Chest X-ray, PA view. Patient: 43 years old, sex M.
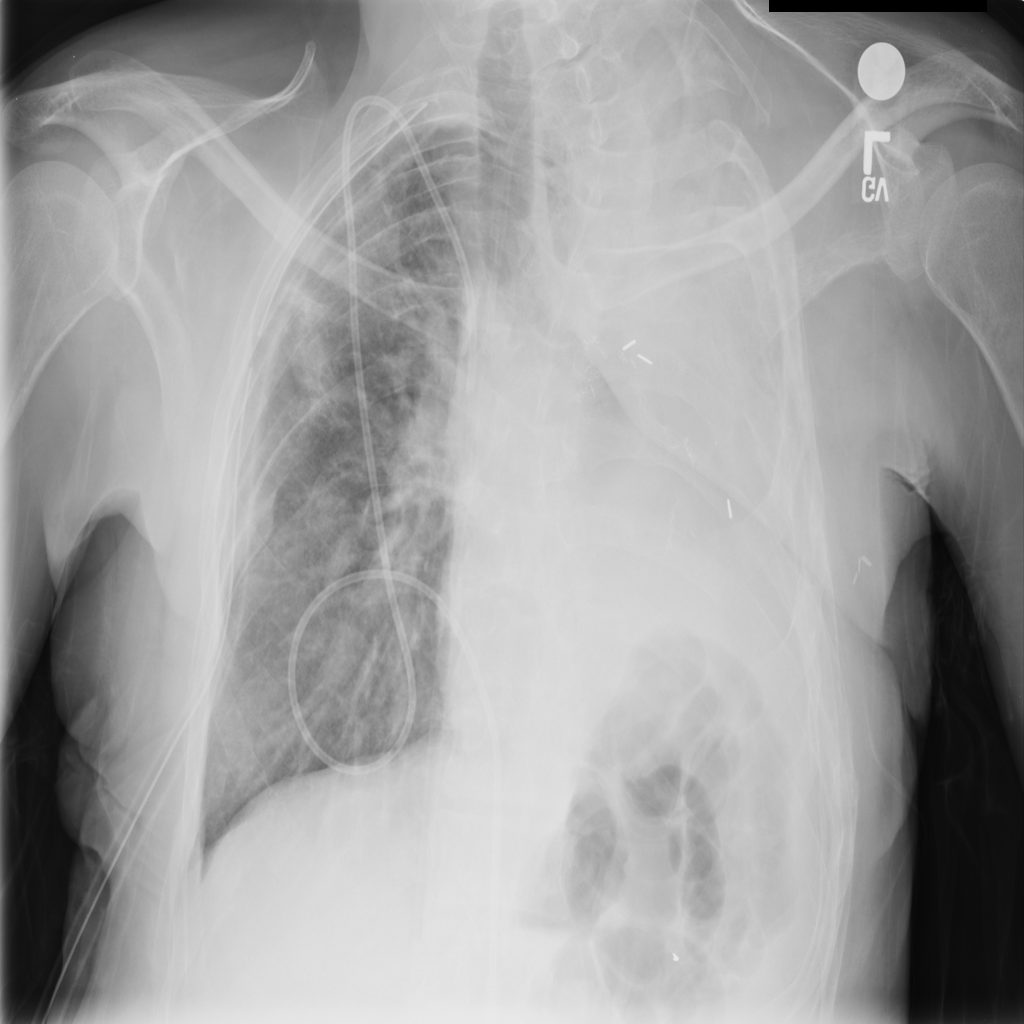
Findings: No Finding